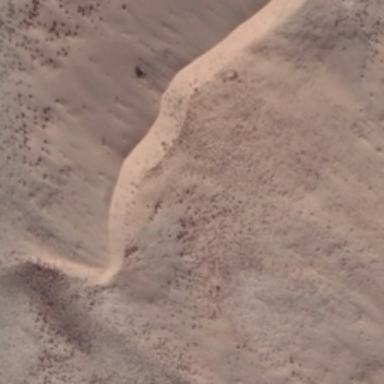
A large ripple is in a piece of yellow desert .